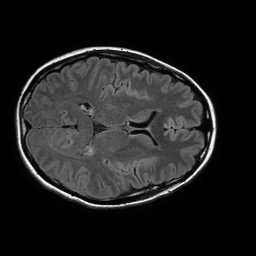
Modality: FLAIR
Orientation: axial
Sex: female
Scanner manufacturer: philips
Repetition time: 11 s
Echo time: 0.125 s